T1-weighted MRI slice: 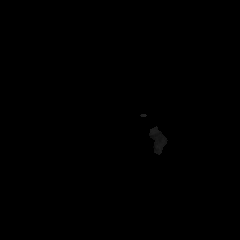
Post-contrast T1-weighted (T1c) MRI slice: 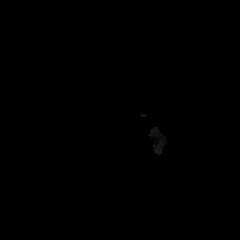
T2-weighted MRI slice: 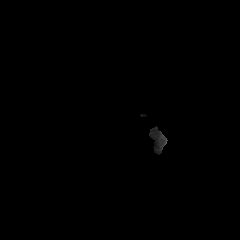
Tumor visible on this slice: no